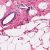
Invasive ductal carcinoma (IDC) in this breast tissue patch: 0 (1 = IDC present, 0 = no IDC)